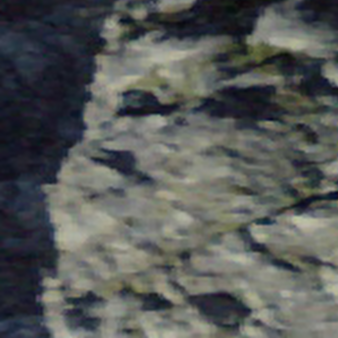
Label: other